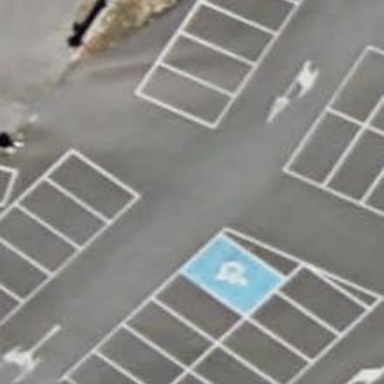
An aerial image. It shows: Road serving as parking aisle.